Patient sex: M
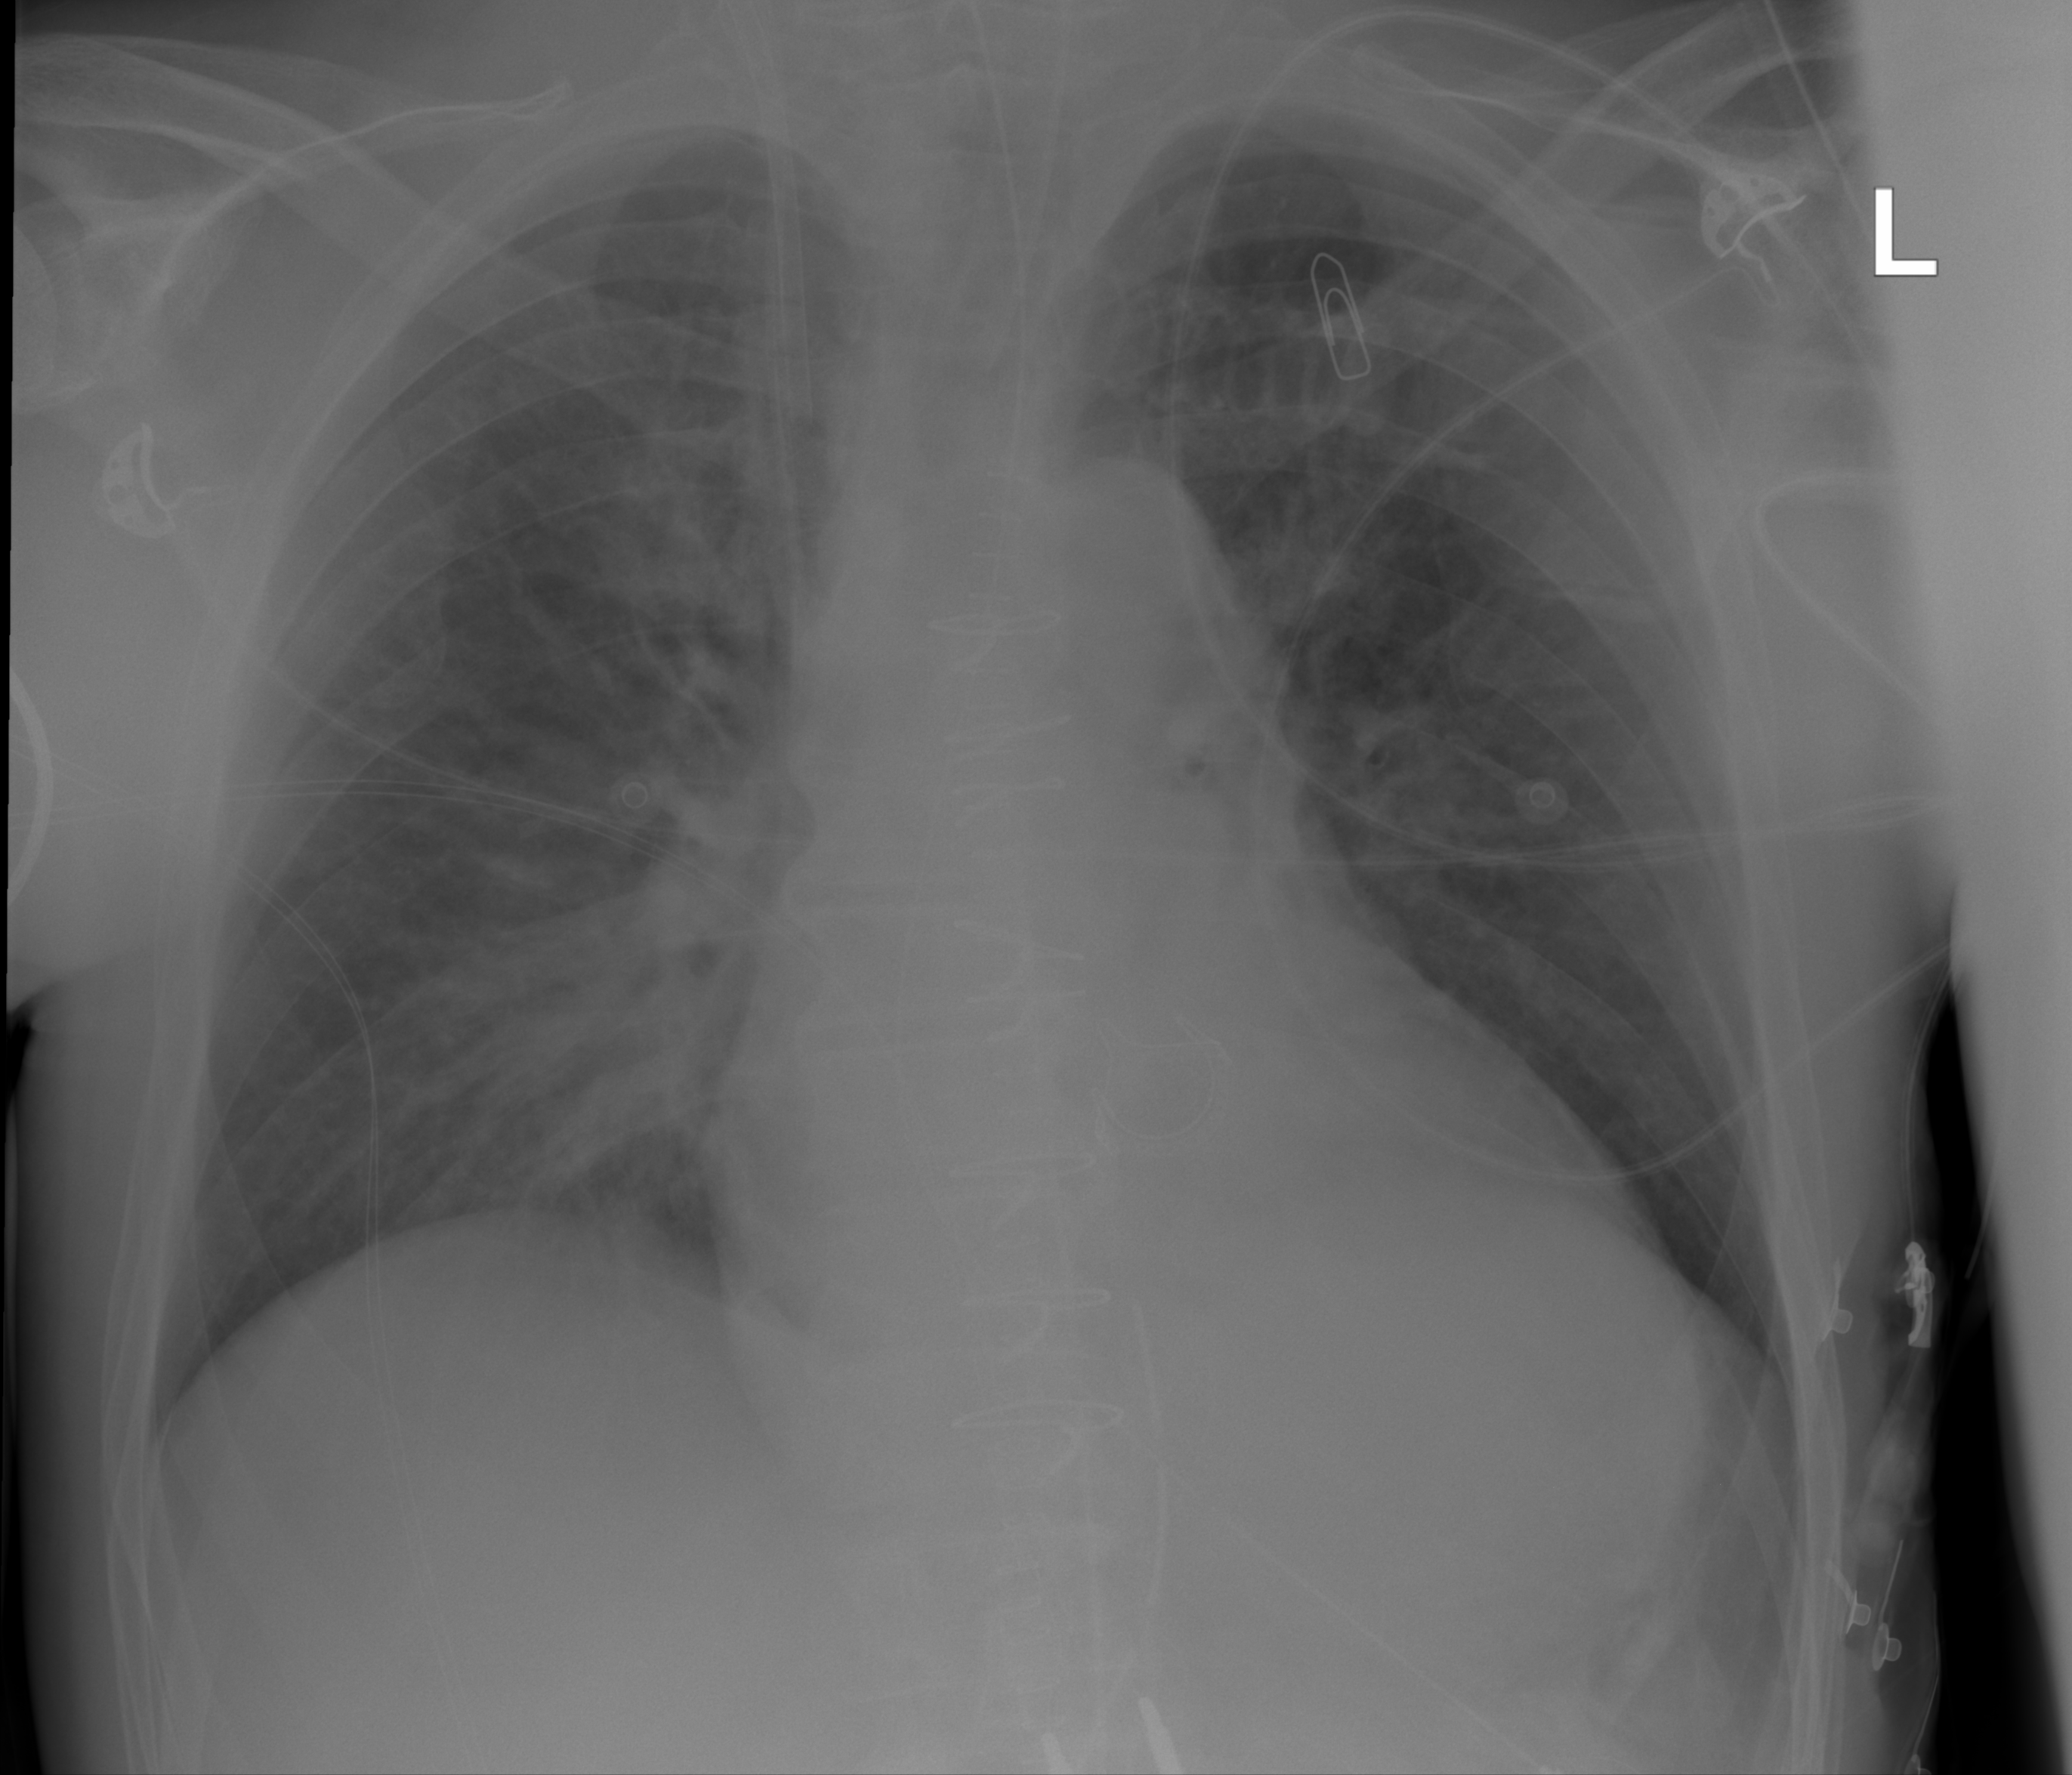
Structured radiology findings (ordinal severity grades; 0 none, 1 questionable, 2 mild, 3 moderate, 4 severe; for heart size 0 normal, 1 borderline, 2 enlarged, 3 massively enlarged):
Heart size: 2
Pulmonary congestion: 2
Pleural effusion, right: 1
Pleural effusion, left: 0
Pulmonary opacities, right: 0
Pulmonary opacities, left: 0
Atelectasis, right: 2
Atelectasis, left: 2